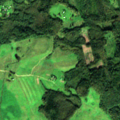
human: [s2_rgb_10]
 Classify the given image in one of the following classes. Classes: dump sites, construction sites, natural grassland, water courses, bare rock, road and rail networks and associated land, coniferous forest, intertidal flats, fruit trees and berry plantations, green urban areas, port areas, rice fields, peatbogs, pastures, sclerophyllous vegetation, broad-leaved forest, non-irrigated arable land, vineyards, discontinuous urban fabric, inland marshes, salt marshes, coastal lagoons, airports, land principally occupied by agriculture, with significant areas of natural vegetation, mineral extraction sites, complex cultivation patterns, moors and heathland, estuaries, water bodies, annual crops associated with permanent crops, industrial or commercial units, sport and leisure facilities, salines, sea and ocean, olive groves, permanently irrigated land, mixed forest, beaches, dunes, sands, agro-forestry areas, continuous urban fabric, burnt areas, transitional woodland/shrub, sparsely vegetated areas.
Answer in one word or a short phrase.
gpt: pastures, broad-leaved forest, mixed forest, transitional woodland/shrub